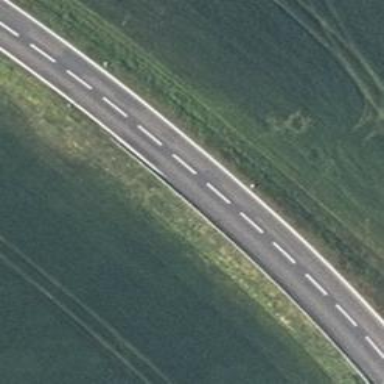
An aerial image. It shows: Primary highway.